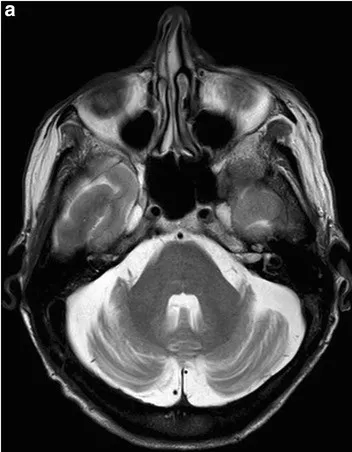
A; Axial MRI T2 image showing atrophy of the cerebellar hemispheres (grade 1).
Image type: radiology (mri)